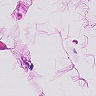
Metastatic tissue present: no